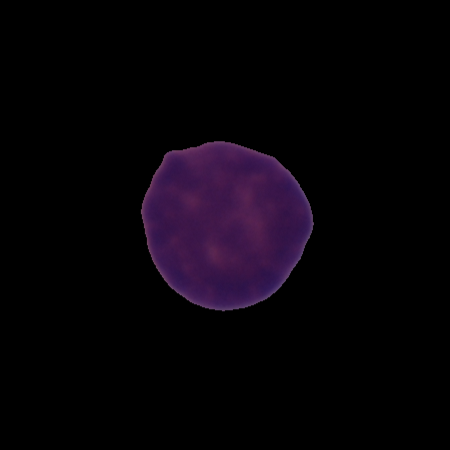
Label: healthy